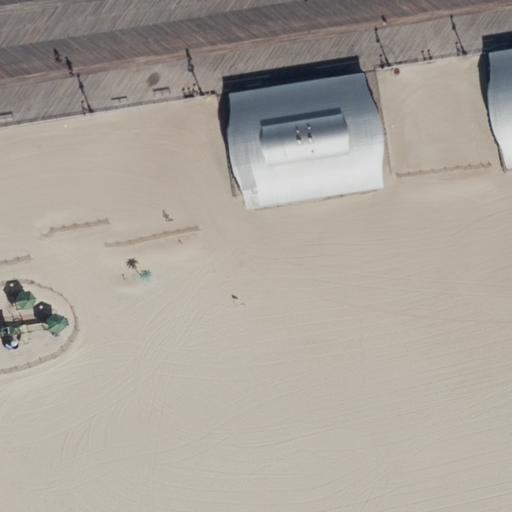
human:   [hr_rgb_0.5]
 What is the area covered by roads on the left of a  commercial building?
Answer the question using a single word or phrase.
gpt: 0m2

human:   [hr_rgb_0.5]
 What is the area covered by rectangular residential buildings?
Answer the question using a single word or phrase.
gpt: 0m2

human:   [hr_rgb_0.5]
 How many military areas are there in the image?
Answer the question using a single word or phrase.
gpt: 0

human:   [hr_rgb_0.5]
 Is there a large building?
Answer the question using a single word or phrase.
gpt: yes

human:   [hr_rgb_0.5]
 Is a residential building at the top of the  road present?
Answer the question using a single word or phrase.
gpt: no

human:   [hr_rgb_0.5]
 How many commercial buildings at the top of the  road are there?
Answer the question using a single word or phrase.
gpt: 0

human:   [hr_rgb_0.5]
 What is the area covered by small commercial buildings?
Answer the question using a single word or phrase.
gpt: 0m2

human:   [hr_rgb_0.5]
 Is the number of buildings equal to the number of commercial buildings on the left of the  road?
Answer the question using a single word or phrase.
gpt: no

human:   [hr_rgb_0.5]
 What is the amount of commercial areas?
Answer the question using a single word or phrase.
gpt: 0

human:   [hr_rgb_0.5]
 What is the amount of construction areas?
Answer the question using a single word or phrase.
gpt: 0

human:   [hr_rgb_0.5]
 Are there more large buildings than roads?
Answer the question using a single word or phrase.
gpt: no

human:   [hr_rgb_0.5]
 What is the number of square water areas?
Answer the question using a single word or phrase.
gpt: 0

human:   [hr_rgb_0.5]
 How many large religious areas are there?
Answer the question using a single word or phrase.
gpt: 0

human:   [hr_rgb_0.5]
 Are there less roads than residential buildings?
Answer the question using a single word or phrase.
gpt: yes

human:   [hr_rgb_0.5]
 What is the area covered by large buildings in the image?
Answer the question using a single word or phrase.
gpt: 688m2

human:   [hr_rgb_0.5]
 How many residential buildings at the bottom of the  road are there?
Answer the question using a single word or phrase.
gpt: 2

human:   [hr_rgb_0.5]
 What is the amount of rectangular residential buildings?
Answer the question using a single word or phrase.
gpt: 0

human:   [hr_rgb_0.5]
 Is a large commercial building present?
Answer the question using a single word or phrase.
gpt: no

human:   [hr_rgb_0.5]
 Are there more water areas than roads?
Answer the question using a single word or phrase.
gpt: no

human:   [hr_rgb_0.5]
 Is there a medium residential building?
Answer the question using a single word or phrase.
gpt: yes

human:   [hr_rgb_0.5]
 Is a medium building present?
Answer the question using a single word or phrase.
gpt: yes

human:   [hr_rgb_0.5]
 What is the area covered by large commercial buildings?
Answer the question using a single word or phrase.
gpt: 0m2

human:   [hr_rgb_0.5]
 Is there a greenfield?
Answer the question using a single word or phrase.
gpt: no

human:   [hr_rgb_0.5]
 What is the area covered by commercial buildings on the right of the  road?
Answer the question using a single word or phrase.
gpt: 0m2

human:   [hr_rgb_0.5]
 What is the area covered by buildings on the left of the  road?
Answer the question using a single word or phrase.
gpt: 0m2

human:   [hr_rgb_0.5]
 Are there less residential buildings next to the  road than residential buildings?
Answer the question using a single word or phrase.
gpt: no

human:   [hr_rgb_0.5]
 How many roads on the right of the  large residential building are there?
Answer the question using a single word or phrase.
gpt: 0

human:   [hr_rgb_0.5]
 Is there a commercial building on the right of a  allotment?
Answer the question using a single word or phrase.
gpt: no

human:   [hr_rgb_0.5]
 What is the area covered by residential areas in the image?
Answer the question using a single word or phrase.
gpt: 0m2

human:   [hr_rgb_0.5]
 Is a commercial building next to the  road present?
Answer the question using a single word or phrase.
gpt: no

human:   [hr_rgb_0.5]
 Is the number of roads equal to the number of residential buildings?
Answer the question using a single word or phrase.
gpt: no

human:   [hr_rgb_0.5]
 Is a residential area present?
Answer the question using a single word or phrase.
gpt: no

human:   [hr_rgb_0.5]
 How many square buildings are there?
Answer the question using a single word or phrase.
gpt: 0

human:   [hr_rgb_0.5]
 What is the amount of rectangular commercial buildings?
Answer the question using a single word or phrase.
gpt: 0

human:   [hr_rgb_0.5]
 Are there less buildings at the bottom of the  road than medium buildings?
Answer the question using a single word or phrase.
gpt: no

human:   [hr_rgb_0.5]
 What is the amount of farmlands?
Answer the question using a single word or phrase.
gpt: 0